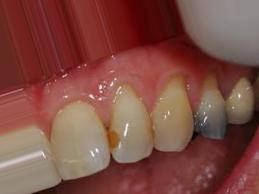
Condition: Tooth Discoloration